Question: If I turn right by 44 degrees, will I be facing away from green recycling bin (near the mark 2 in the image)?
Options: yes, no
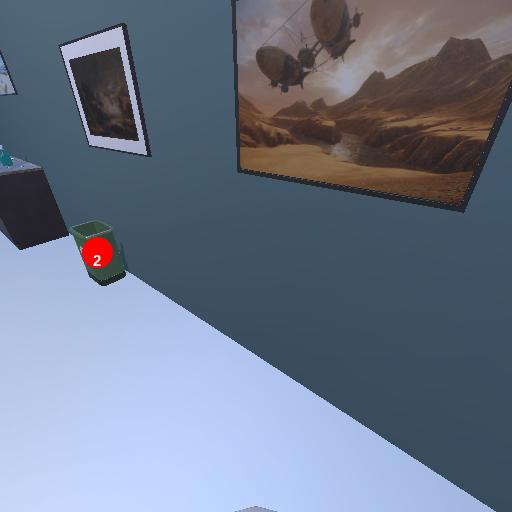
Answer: yes